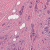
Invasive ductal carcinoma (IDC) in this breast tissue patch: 1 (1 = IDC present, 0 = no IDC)